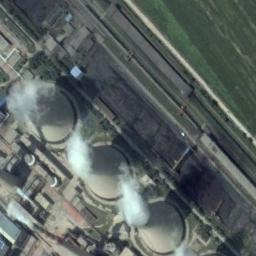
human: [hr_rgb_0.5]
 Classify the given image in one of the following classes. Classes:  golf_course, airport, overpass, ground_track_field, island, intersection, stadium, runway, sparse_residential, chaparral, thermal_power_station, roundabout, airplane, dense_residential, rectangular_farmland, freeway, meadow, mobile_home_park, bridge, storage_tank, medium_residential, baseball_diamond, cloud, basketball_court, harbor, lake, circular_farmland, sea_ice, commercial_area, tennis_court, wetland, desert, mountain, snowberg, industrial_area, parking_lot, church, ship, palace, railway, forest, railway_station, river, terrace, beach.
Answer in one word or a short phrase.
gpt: thermal_power_station